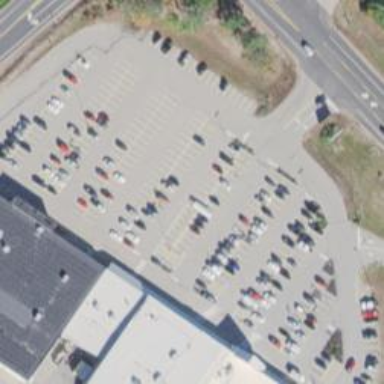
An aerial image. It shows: Parking area.